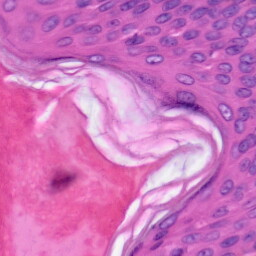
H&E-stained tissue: Skin